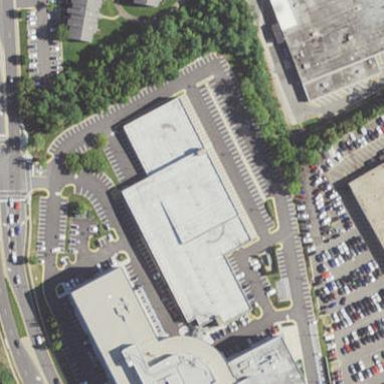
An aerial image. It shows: Commercial area.